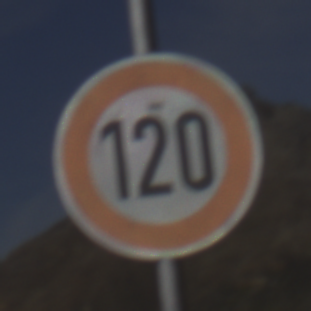
Verkehrszeichen: Geschwindigkeit120
Umgebung: Outdoor, RoadRail
Tageszeit: MorningAfternoon
Wetter: PartlyCloudy
Licht: Natural
Jahreszeit: NotSpecified
Kontrast: HighContrast